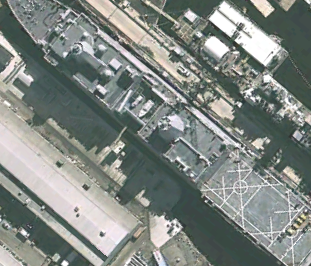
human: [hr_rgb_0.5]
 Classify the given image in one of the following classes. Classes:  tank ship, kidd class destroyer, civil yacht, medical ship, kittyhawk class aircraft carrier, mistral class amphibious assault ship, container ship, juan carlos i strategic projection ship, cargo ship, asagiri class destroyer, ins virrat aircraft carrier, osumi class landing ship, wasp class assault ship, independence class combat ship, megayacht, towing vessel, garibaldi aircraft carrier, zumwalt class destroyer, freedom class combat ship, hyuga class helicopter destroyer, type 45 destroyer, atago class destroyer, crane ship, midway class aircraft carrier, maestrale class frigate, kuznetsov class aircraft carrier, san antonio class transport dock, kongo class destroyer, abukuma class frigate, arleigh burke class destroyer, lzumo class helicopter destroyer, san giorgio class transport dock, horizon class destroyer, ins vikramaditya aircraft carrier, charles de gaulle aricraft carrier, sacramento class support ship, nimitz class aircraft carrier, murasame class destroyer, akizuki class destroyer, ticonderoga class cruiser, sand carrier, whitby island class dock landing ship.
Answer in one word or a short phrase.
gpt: San Antonio class transport dock